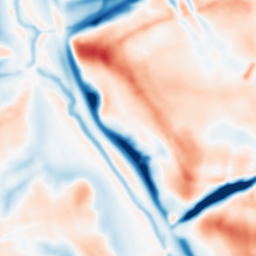
Category: multiscale
Decomposition family: dog_multiscale
Decomposition parameters: sigma_ratio: 1.6
n_scales: 4
base_sigma: 2
Upsampling method: bspline
Upsampling parameters: scale: 2
Upsampling scale: 2